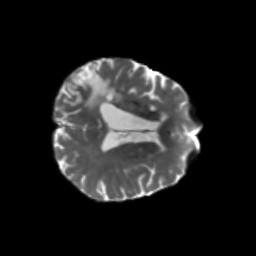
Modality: T2w
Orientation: axial
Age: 68
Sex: female
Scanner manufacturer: siemens
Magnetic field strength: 3 T
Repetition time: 5.25 s
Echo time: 0.08 s